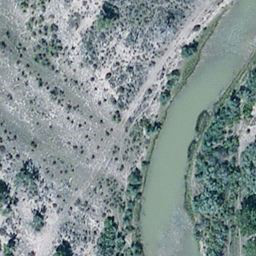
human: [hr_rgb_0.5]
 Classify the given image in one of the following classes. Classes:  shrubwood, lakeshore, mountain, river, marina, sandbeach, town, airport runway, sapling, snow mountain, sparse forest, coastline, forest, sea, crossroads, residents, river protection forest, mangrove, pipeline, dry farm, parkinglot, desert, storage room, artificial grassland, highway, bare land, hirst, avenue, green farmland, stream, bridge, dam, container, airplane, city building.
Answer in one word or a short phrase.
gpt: river